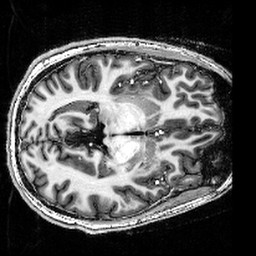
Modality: T1w
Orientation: axial
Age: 23
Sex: female
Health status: healthy
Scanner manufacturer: siemens
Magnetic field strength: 9.4 T
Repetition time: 6 s
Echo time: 0.0023 s